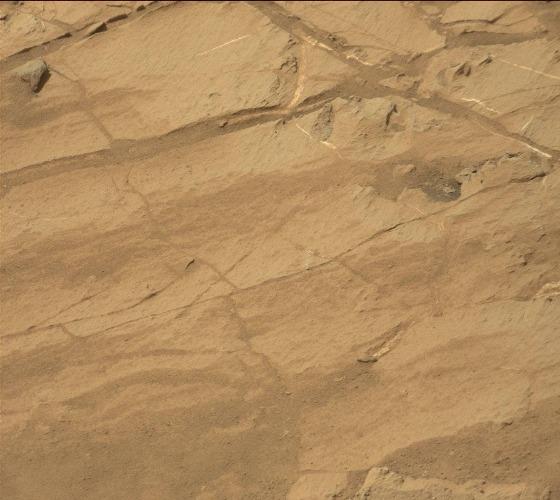
Terrain classes present: Bedrock, Gravel / Sand / Soil, Rock